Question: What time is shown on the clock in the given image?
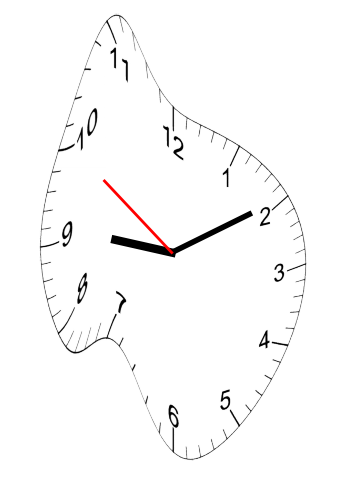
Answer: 09:09:50